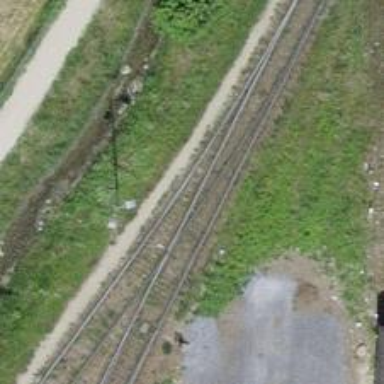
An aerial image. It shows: Railway switch.